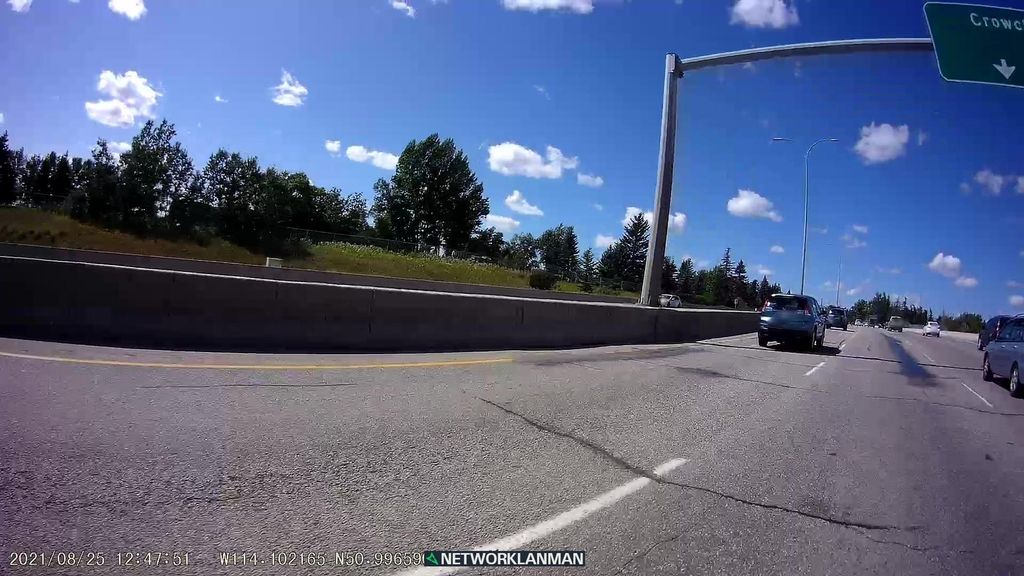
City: calgary